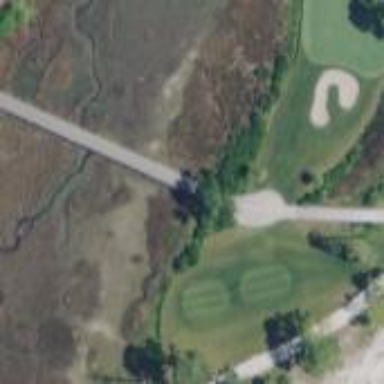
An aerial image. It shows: Rough area on grassy golf course.